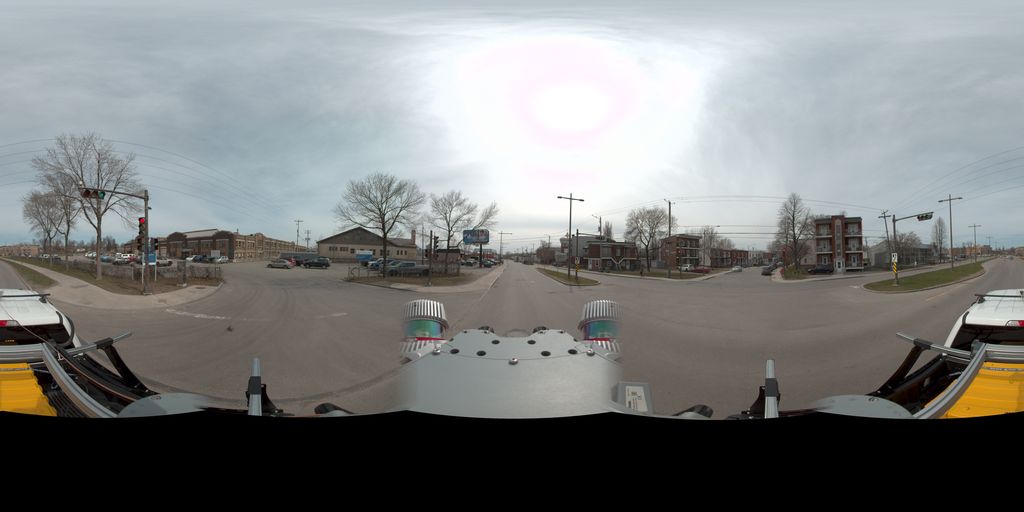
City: quebec_city